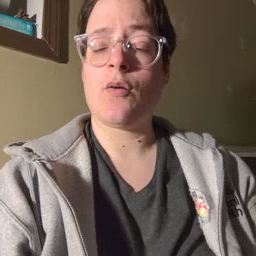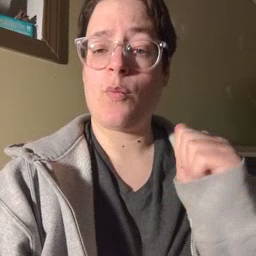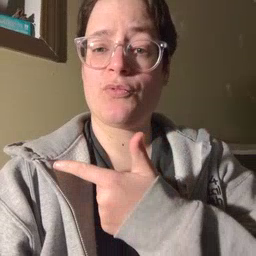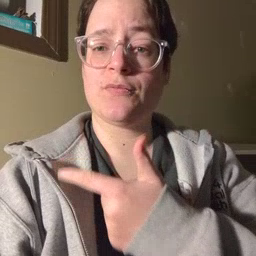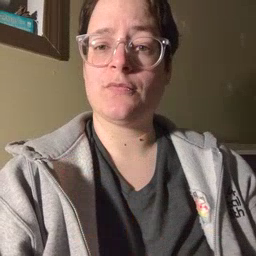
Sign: all